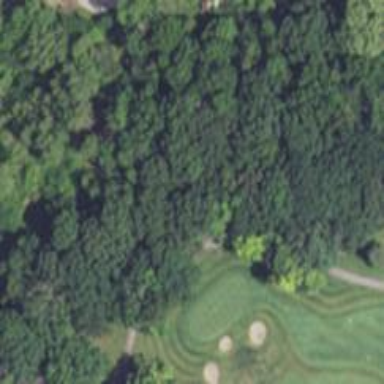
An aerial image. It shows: Pathway for golfing.